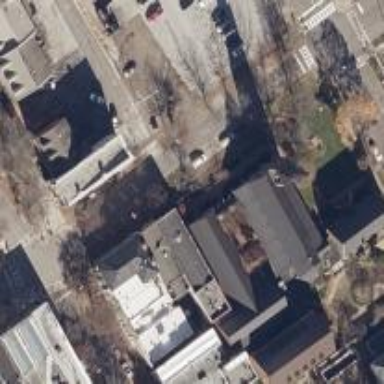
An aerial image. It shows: Building that serves as place of worship.